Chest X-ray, AP view. Patient: 64 years old, sex M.
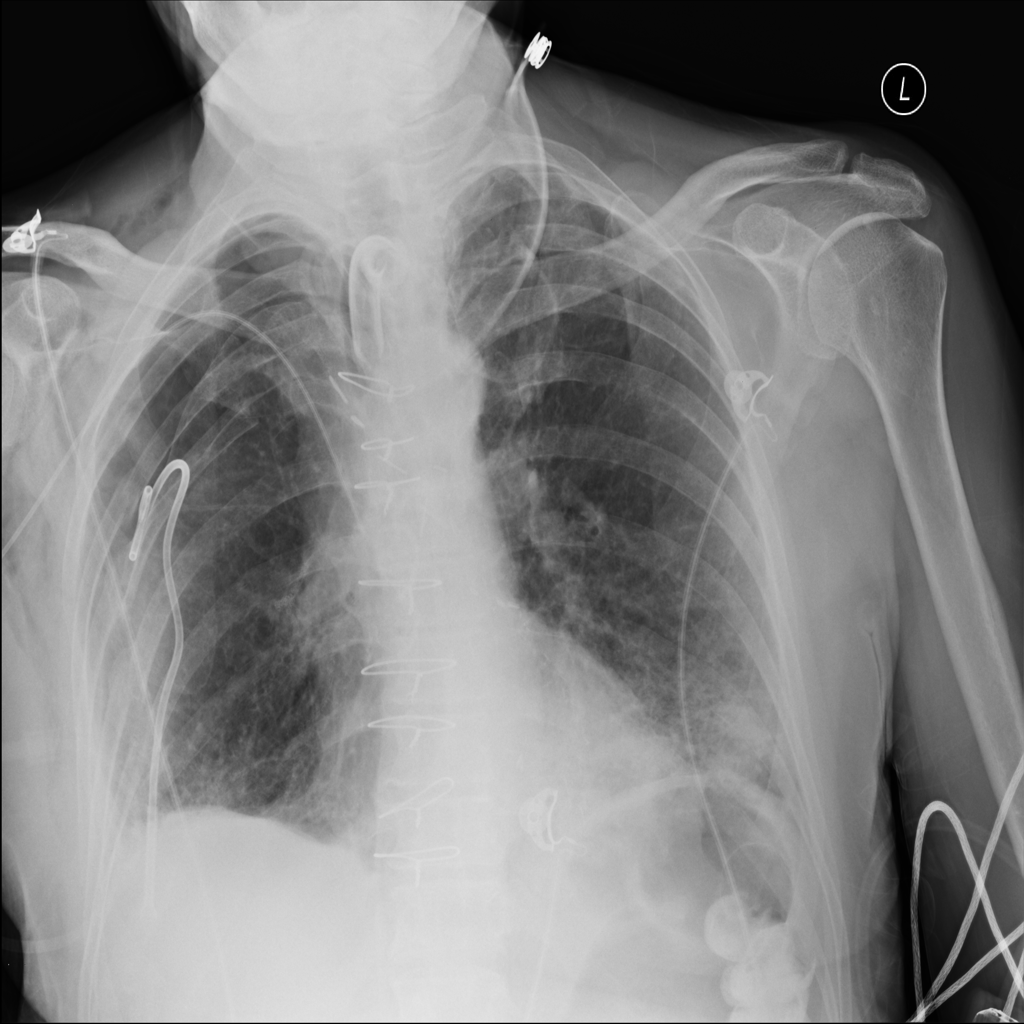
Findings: Pneumothorax